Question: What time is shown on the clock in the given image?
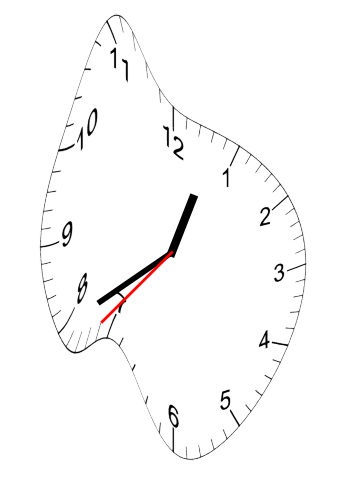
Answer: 12:39:37